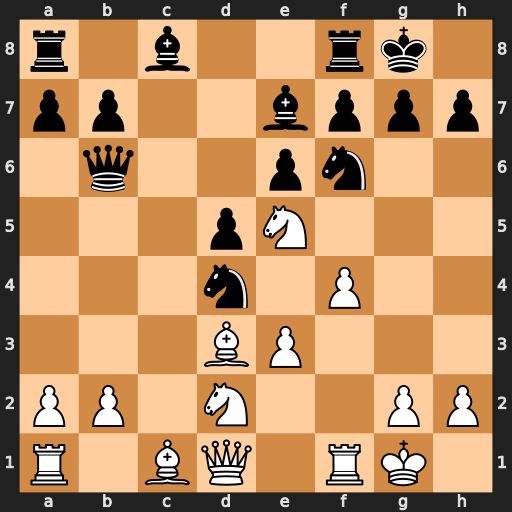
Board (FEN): r1b2rk1/pp2bppp/1q2pn2/3pN3/3n1P2/3BP3/PP1N2PP/R1BQ1RK1
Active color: w
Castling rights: -
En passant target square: -
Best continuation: exd4 Qxd4+ Kh1